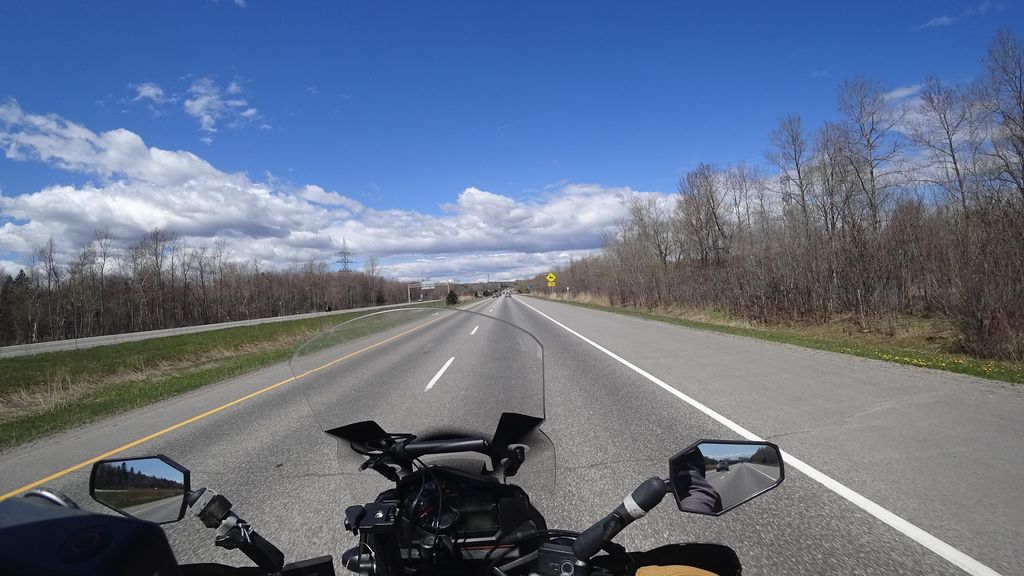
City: quebec_city